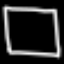
Label: square